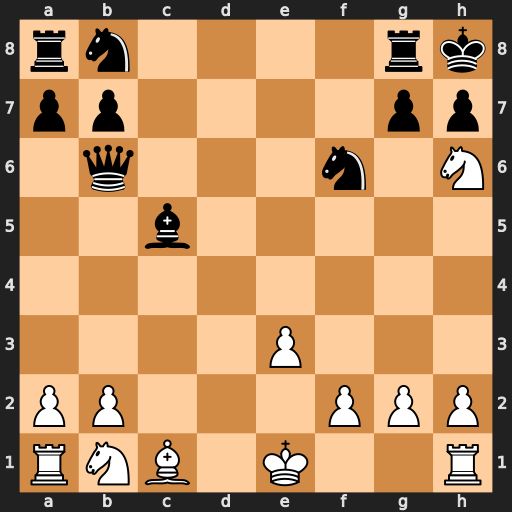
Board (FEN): rn4rk/pp4pp/1q3n1N/2b5/8/4P3/PP3PPP/RNB1K2R
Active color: w
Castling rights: KQ
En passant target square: -
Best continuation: Nf7#